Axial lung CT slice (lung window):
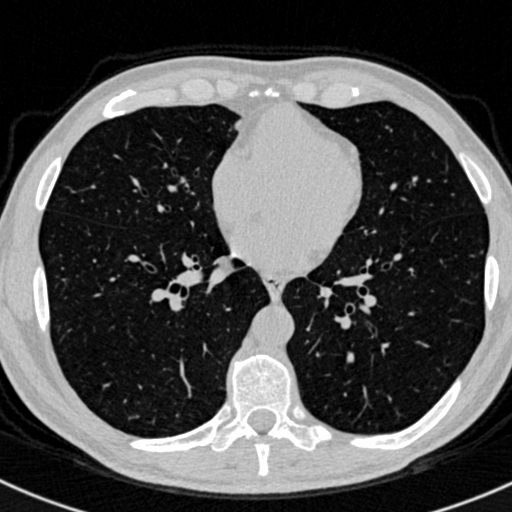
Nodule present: no